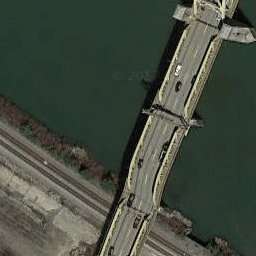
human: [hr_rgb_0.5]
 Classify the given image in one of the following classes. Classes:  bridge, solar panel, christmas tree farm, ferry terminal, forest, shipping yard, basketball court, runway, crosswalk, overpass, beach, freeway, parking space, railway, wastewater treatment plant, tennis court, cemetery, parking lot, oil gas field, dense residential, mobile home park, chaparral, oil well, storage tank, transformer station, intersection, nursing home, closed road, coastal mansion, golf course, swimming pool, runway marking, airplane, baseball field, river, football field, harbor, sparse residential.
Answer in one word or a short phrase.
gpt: bridge